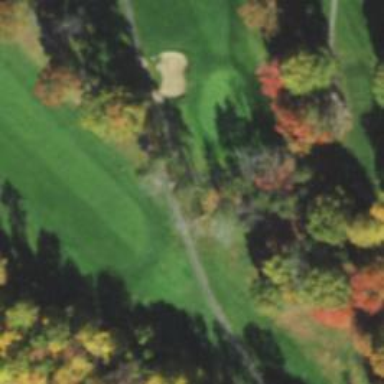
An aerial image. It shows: Golf cartpath that is also road path.